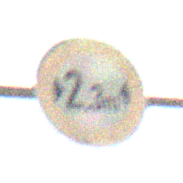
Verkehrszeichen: TatsaechlicheBreite2Komma3
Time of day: Night
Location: Outdoor (Nature)
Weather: Clear
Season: NotSpecified
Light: Natural